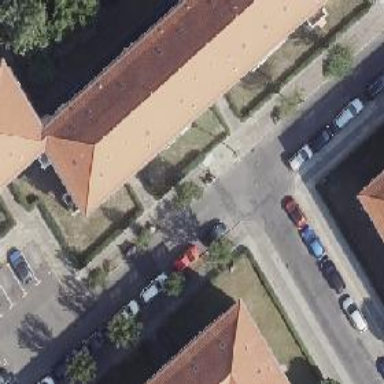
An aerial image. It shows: Residential road with asphalt surface. There are sidewalks on both sides and parallel parking lanes on the right side.